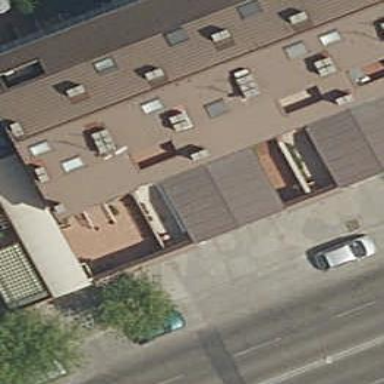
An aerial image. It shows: Residential building.